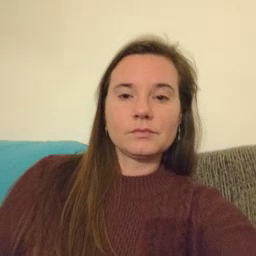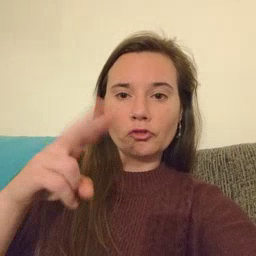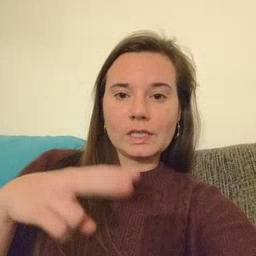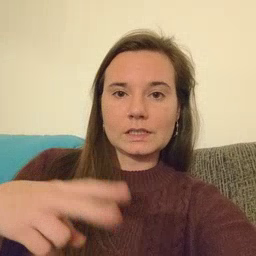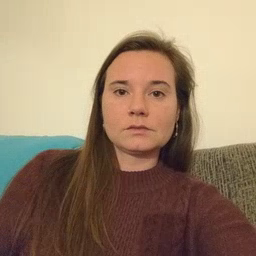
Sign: read